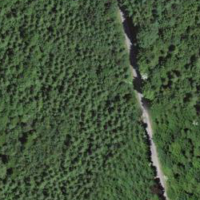
EUNIS habitat code: 45
Species observed at this site:
Carpinus betulus